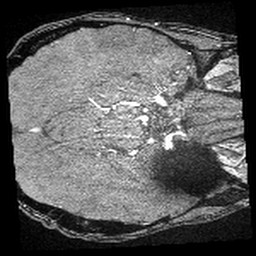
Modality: angio
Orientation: axial
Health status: ill
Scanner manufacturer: siemens
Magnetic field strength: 3 T
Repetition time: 0.022 s
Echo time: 0.00401 s